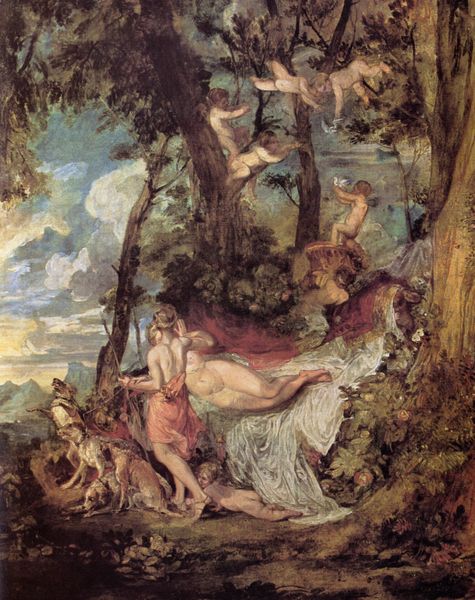
Titel: Venus und Adonis oder Adonis, der zur Jagd aufbricht
Künstler: William Turner
Standort: South America
Institution: Privatsammlung
Schlagwörter: akt, baum, berg, blau, blätter, flügel, gemälde, himmel, laub, mann, nackt, schatten, weiß, wolken, bäume, fluss, frauen, gelb, grün, landschaft, menschen, ufer, blumen, braun, frau, kleid, kleider, licht, orange, rücken, szene, türkis, ölbild, hund, hunde, rose, rot, schleier, tier, tiere, tuch, wiese, wolke, hochformat, malerei, rock, barock, taube, erde, ferne, natur, stamm, strauch, vögel, busch, büsche, gebüsch, sträucher, boden, stoff, tücher, klassizismus, pflanze, pflanzen, rosa, wald, fliegen, engel, putte, putto, liegen, stab, leine, berge, gebirge, nebel, violett, rast, ölgemälde, stämme, weib, weiber, spielen, draussen, vergnügen, nabel, bauch, nackte, baumkrone, bad, schweben, lichtung, nakt, tauben, mythologie, jagd, jüngling, wurzeln, buschwerk, jagdhund, geäst, nymphe, rinde, venus, lanzen, rosenstrauch, gesträuch, jagdhunde, meute, amor, putten, hirte, rasten, diana, bellen, treue, römisch, lager, pastorale, gaze, adonis, nacke, schäferstündchen, puten, anonym, abum, bäsche, flugverkehr, freu, geälde, sngel, vergnügt, bann, s, hnde, d, 1783, 1883, mythen, laubwald, linnen, nypfen